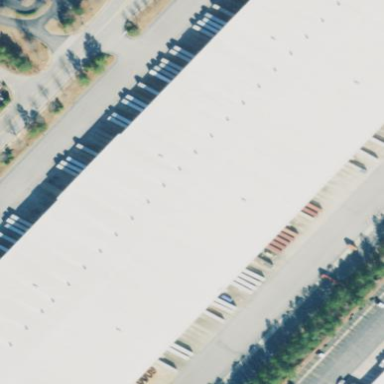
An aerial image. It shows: Warehouse building.